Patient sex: F
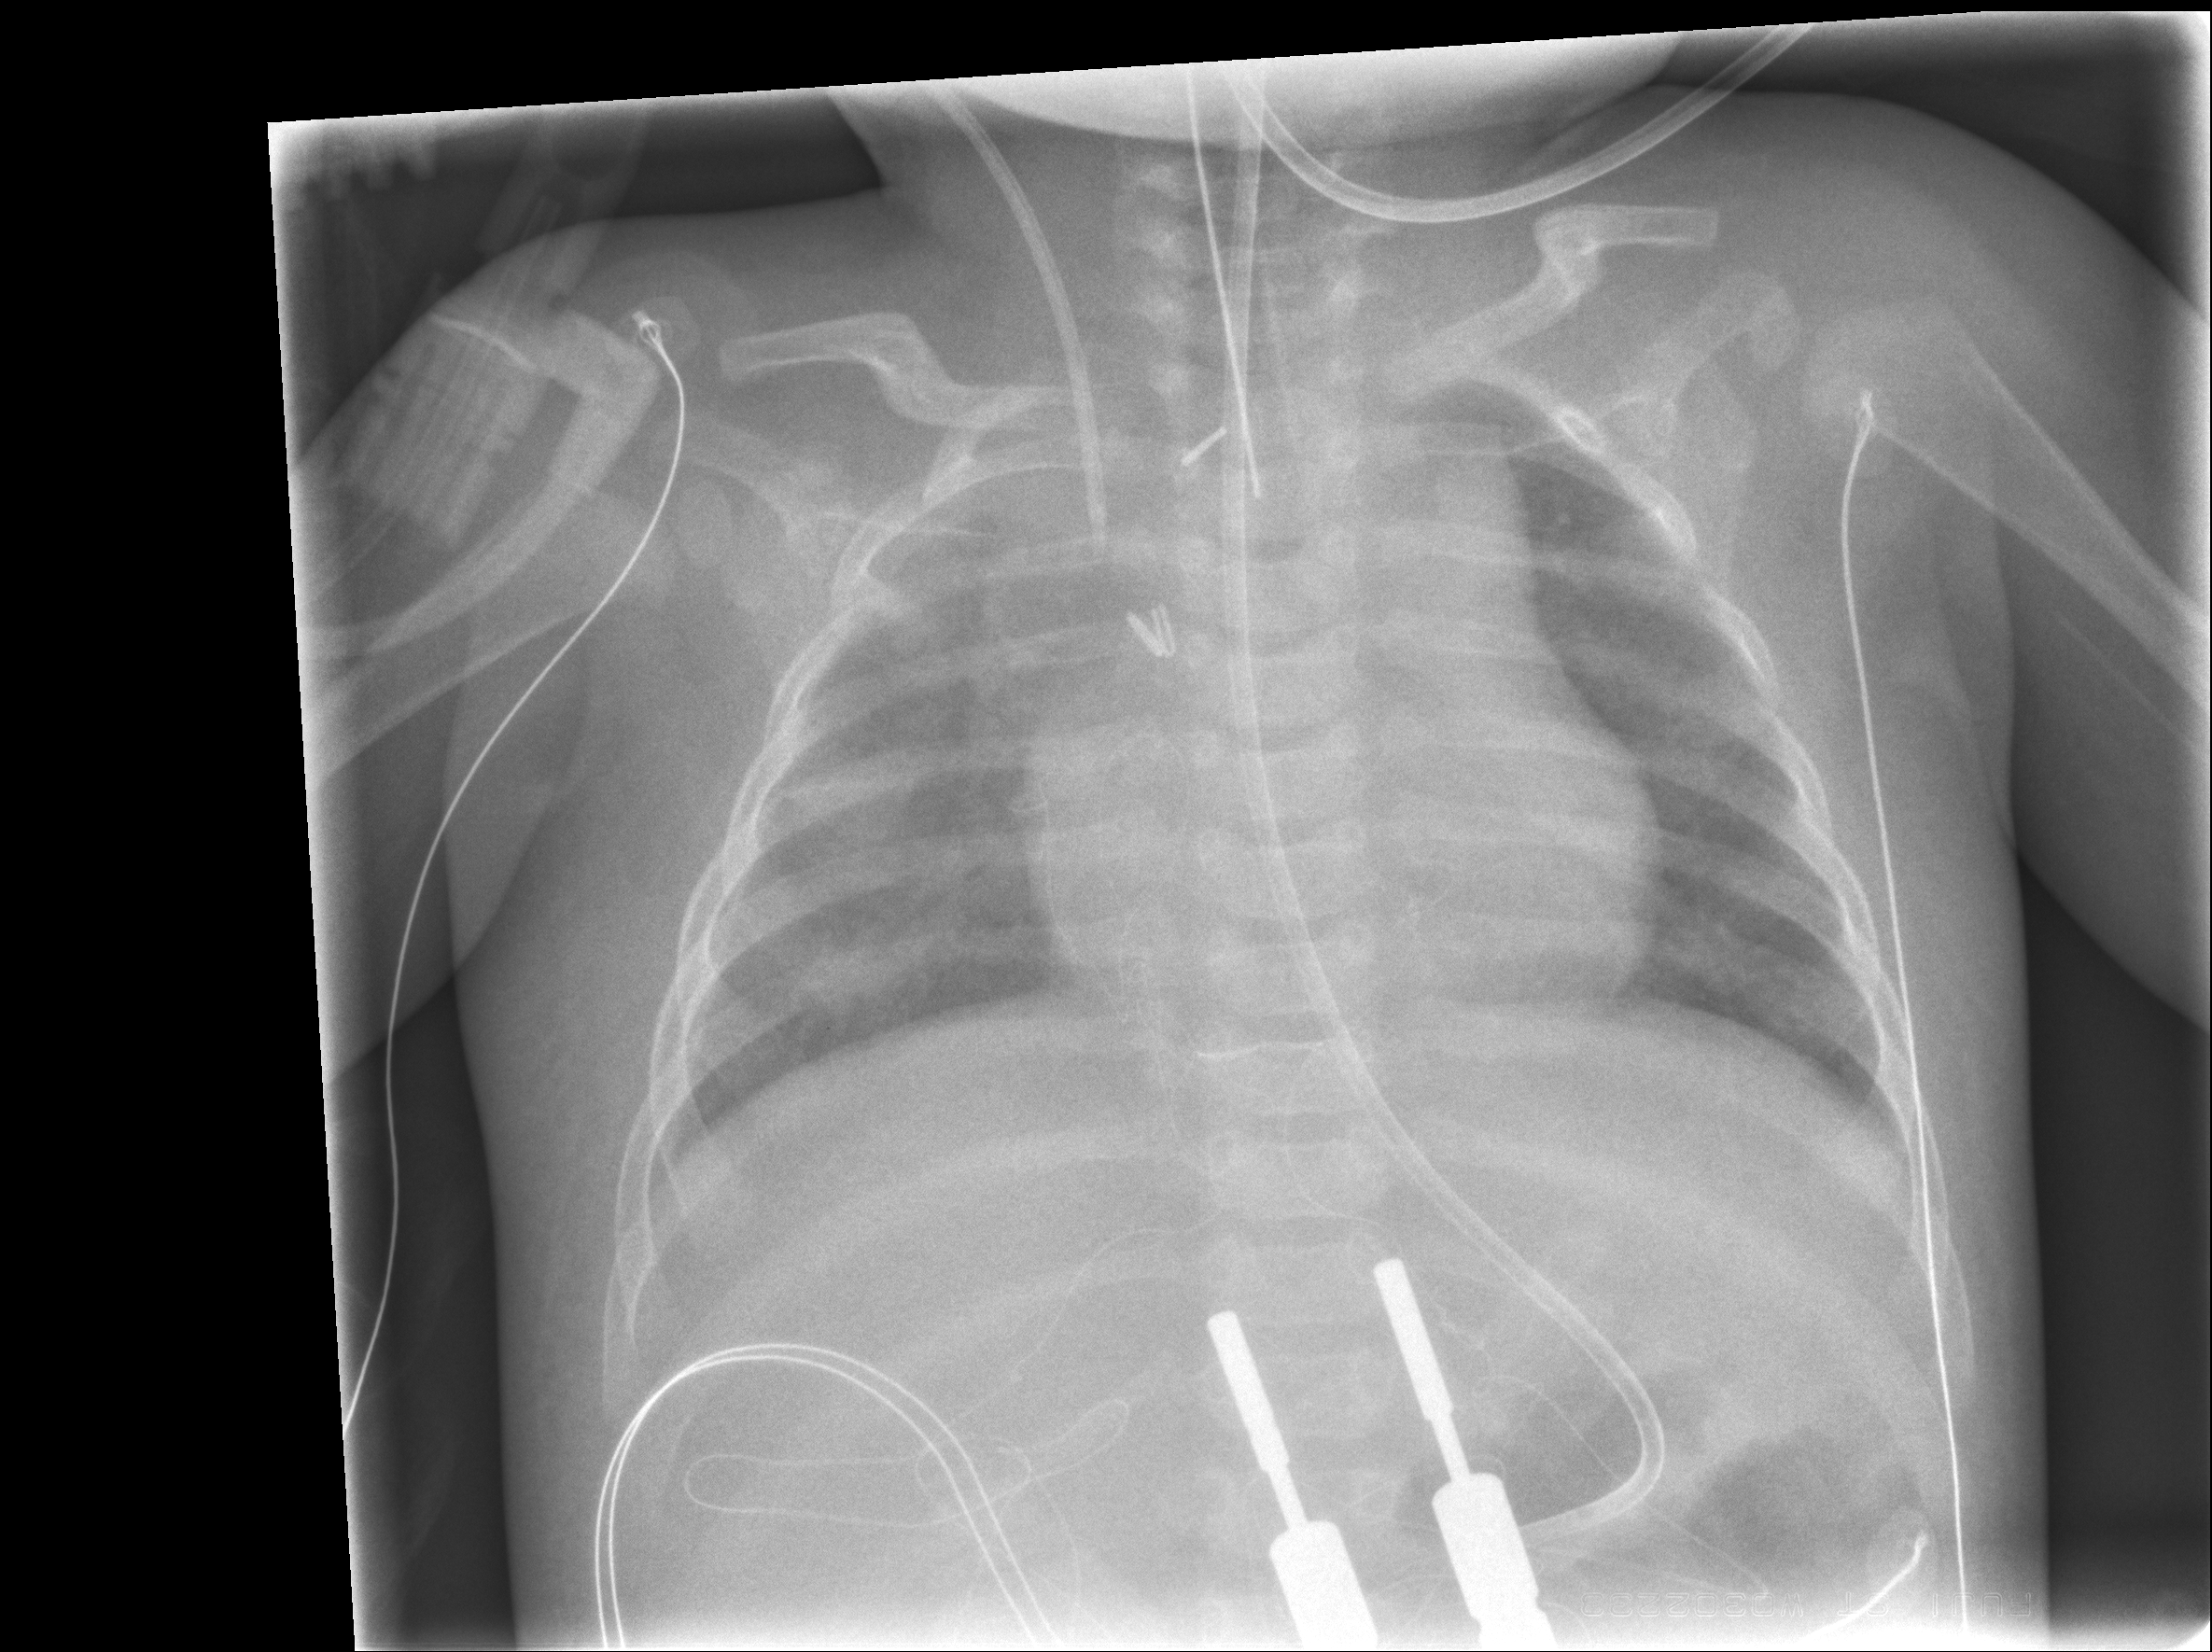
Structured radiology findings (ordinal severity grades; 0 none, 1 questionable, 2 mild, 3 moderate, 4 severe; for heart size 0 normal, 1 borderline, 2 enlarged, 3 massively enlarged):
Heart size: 2
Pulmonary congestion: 1
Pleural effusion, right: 0
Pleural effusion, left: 0
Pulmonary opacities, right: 2
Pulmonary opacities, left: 0
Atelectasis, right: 2
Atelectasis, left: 0